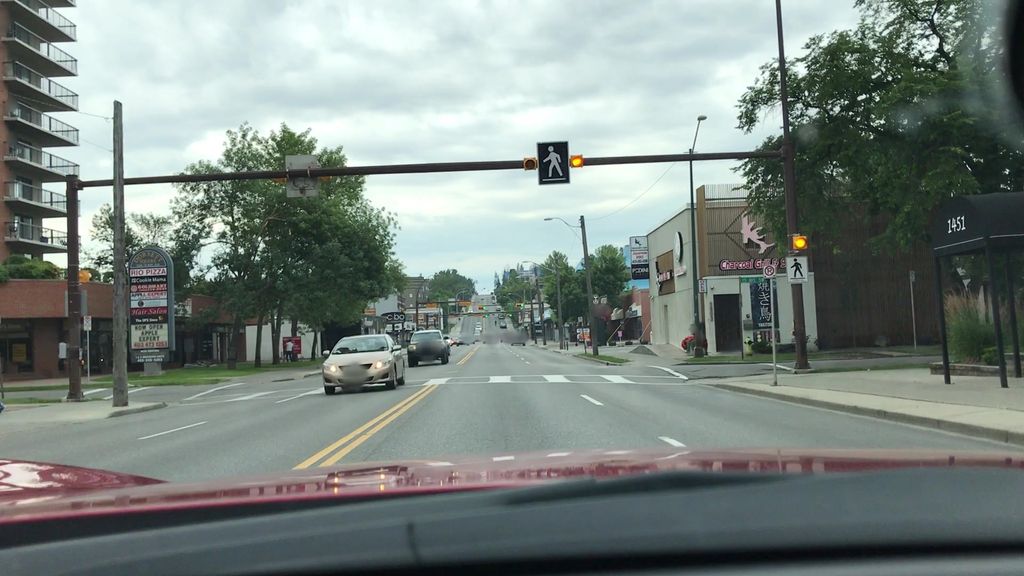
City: calgary